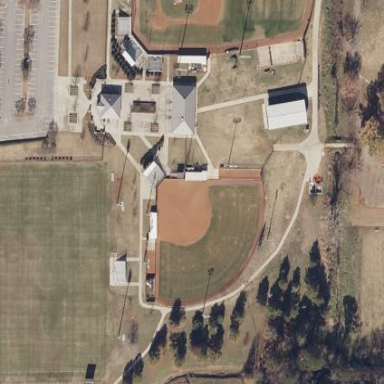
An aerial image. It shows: Softball pitch for leisure and sport activities.